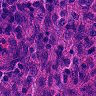
Metastatic tissue present: no